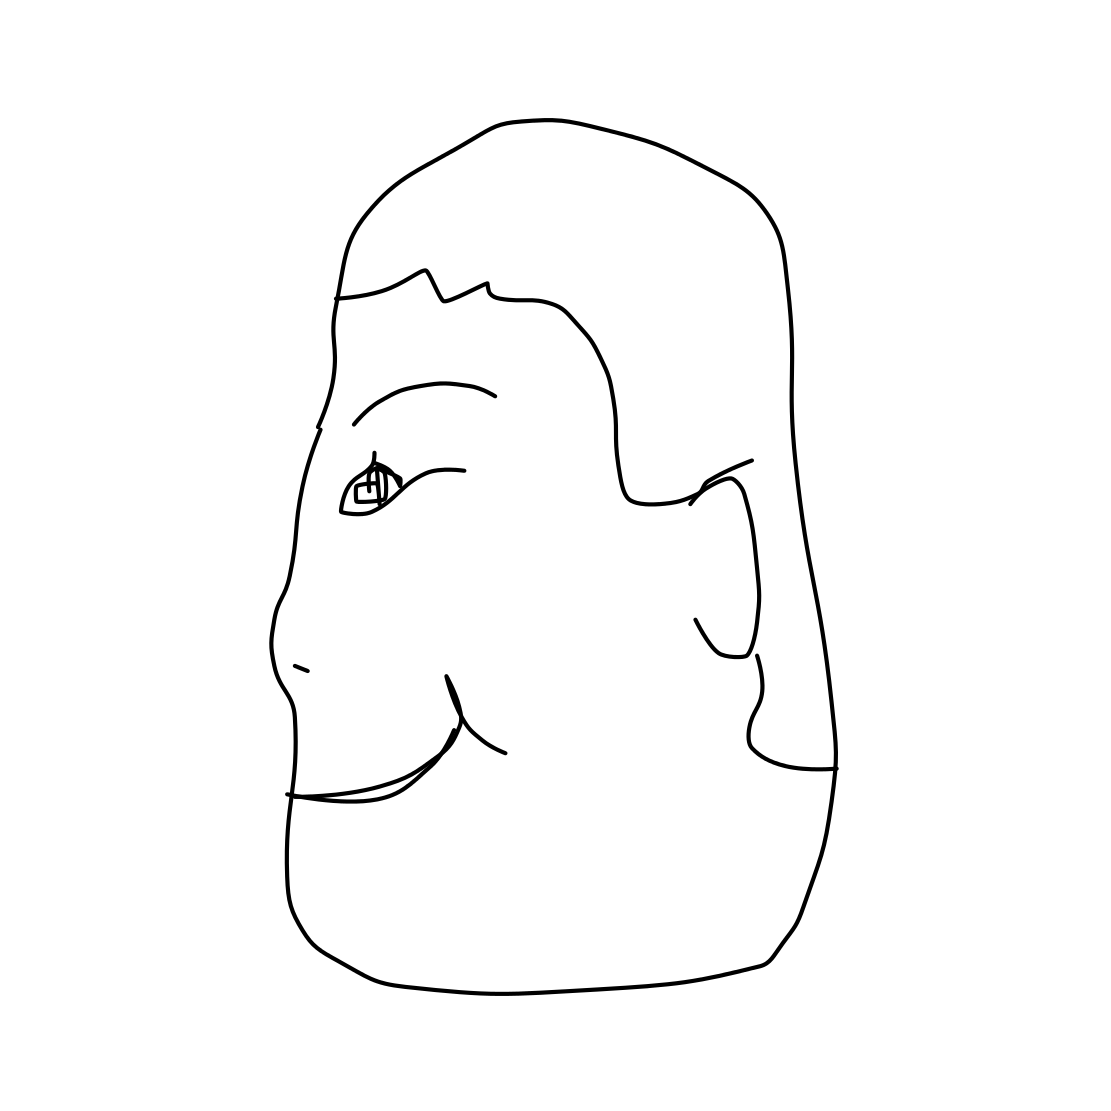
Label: head